Field crop: tomato
Growth stage: 2
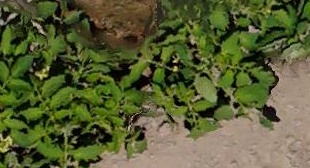
Species: tomato